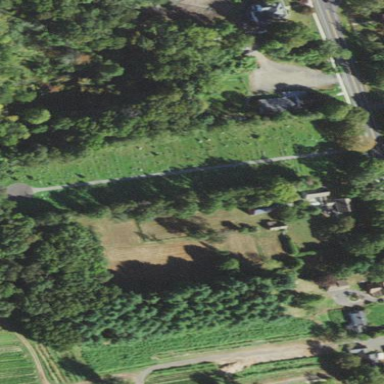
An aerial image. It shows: Cemetery.